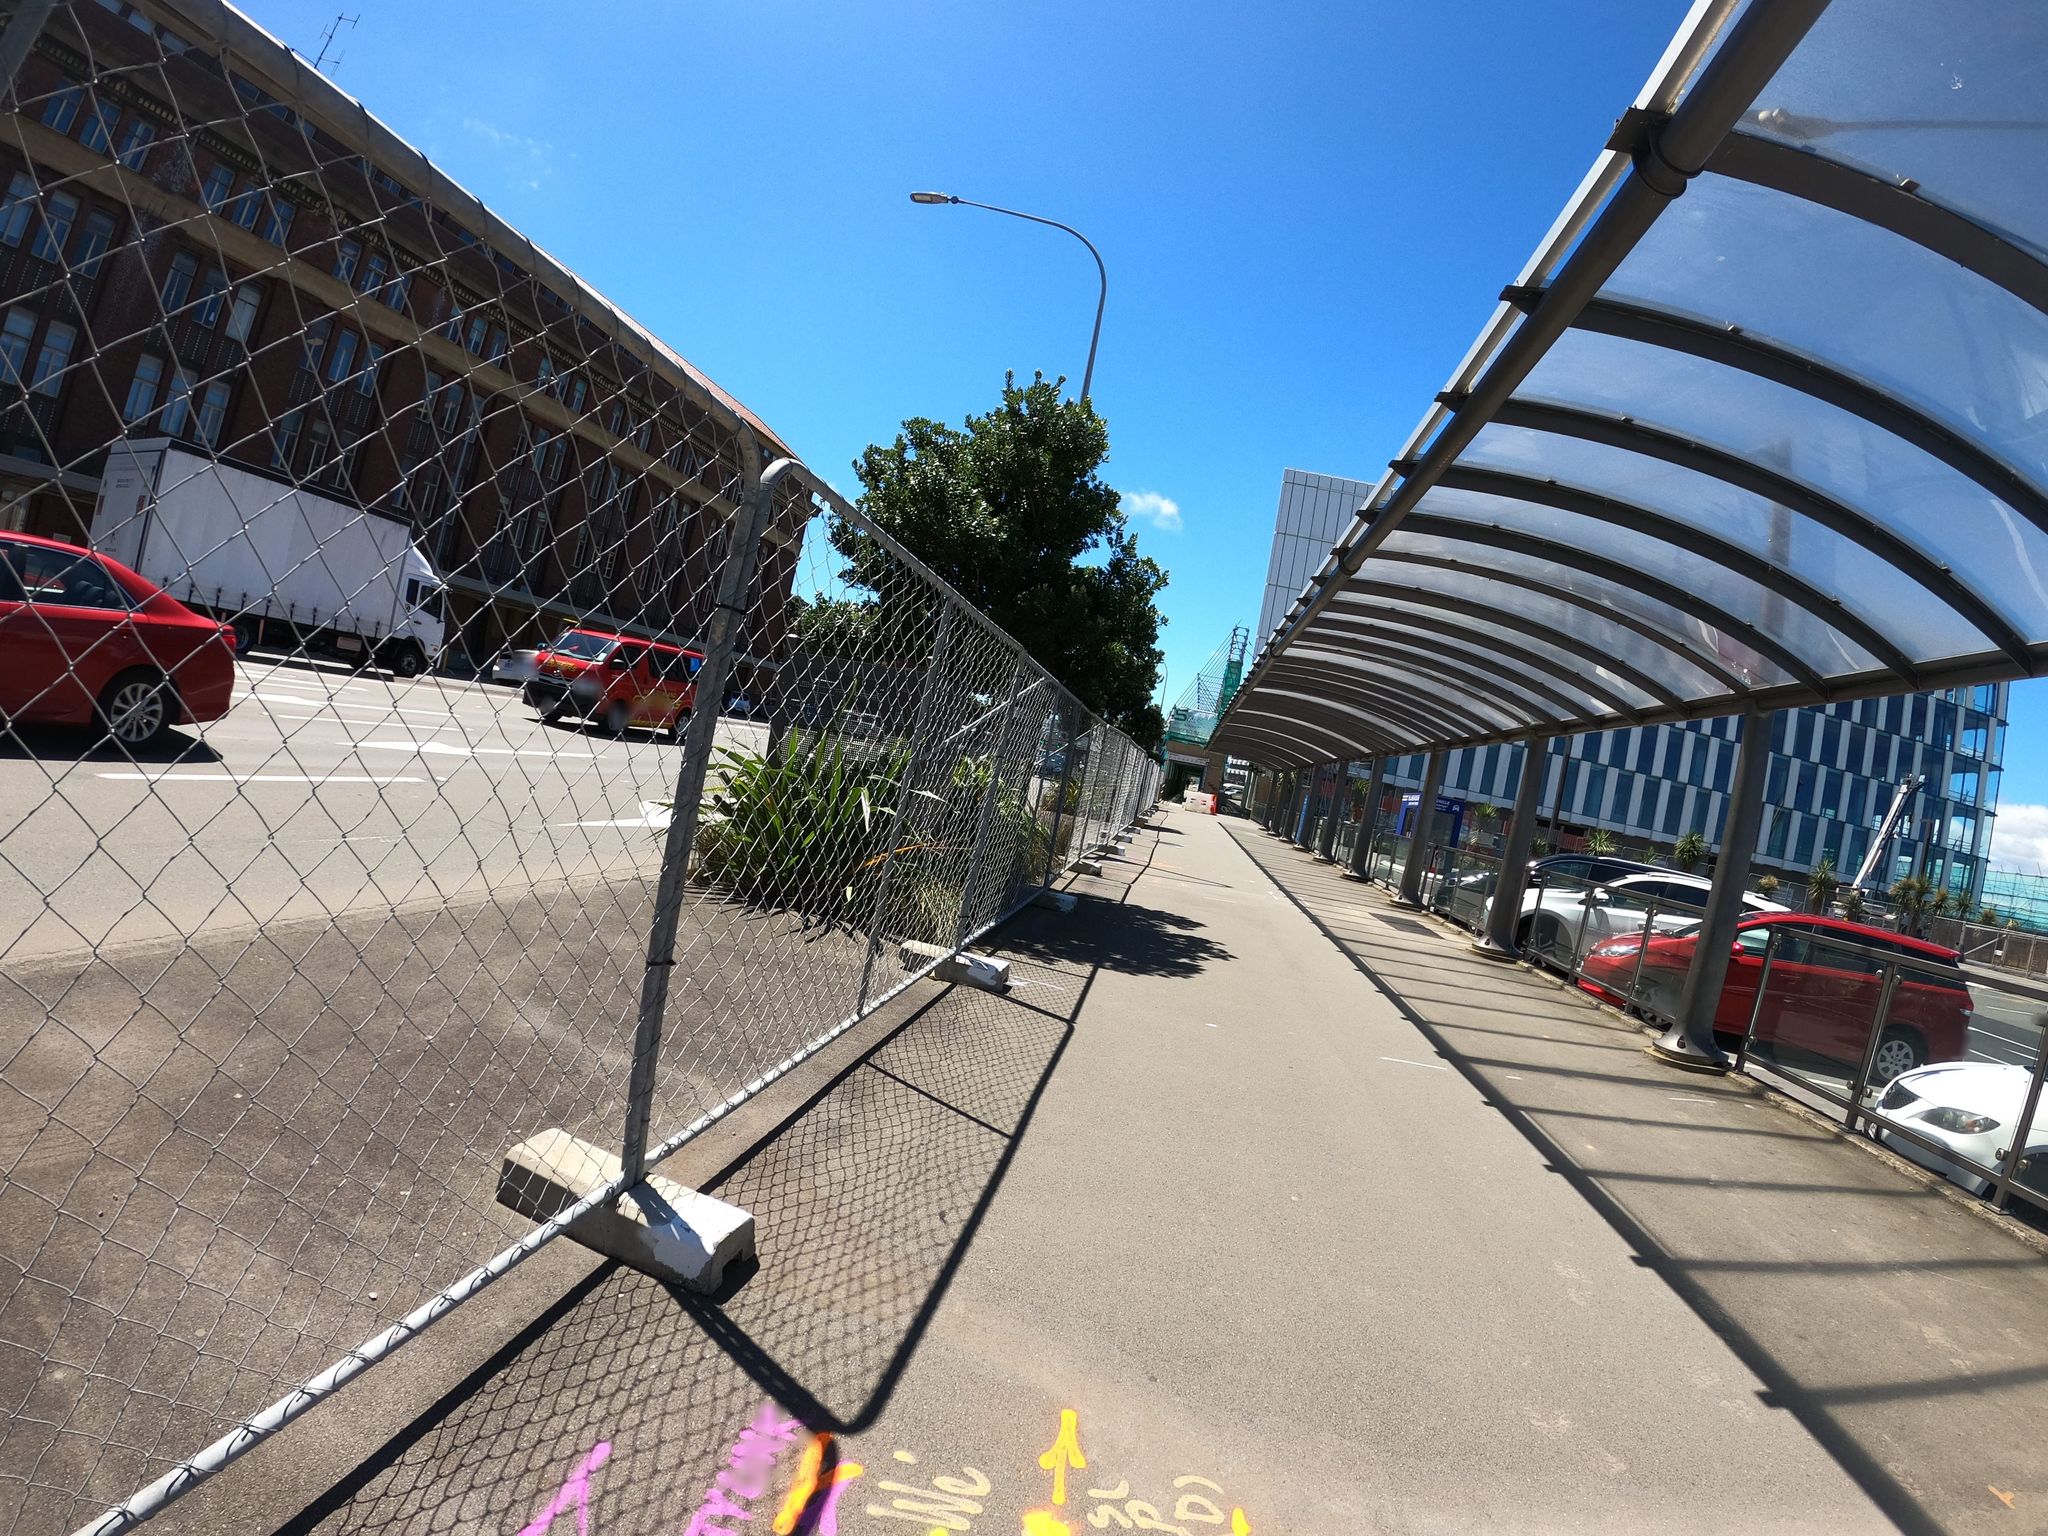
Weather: clear
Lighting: day
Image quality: good
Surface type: walking surface
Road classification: footway
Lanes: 3
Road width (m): various
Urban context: urban centre
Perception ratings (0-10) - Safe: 2.76, Lively: 4.49, Beautiful: 7.14, Boring: 6.17, Depressing: 7.38, Wealthy: 2.43